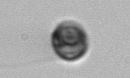
Label: Dinophyceae